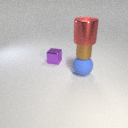
small brown metal cylinder above large blue rubber sphere